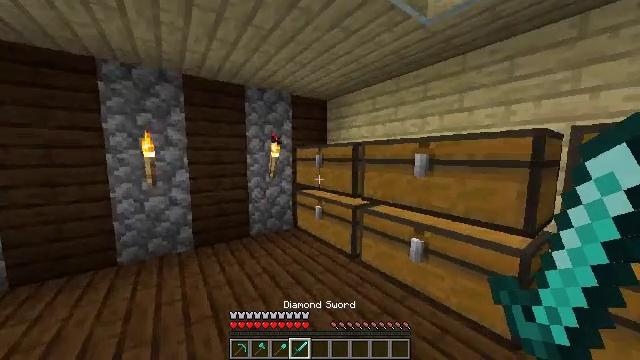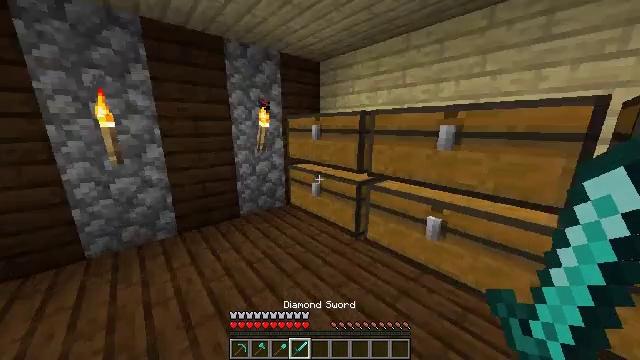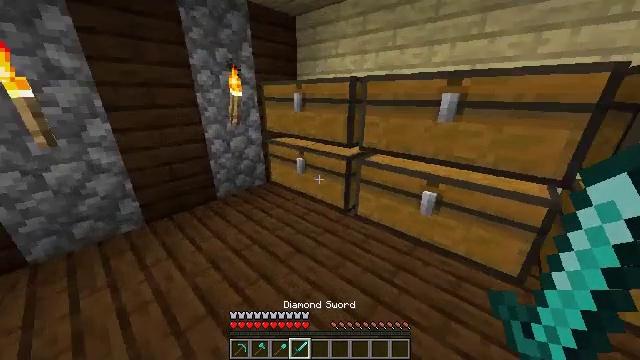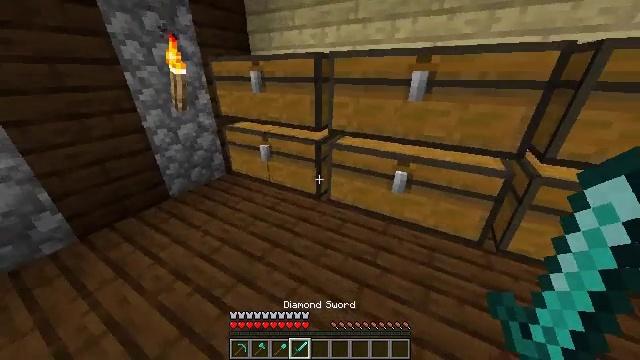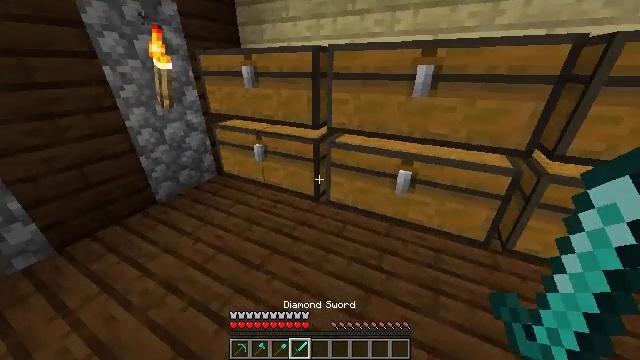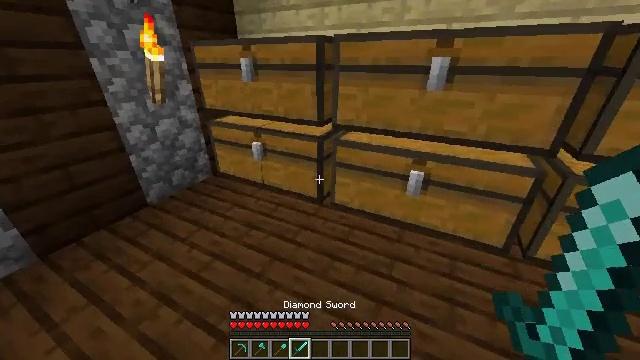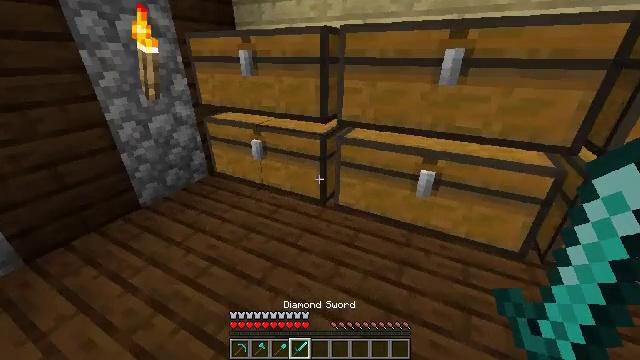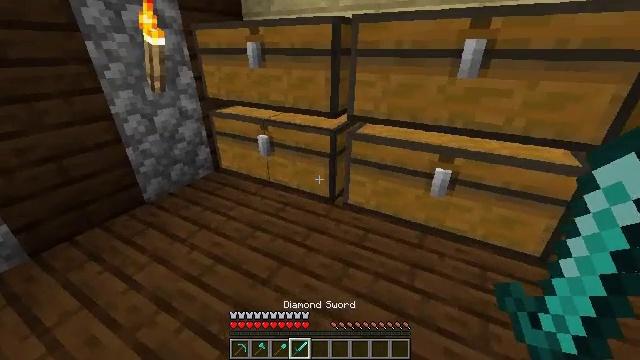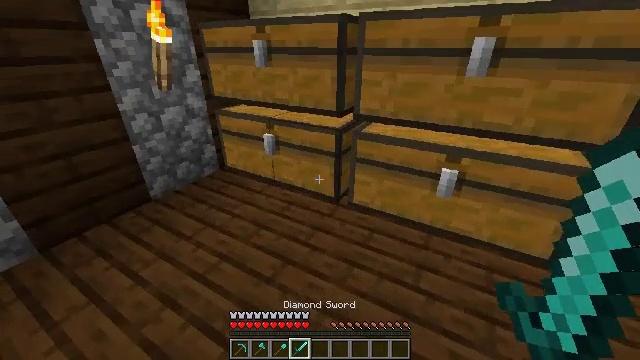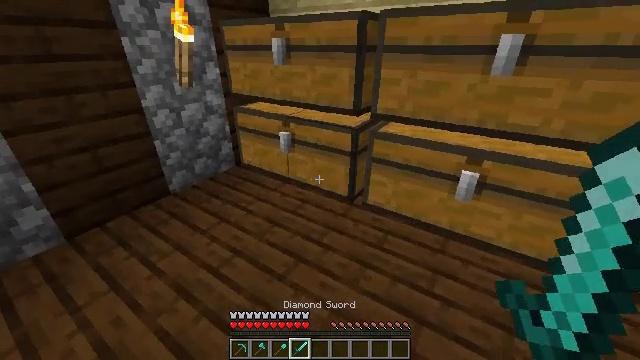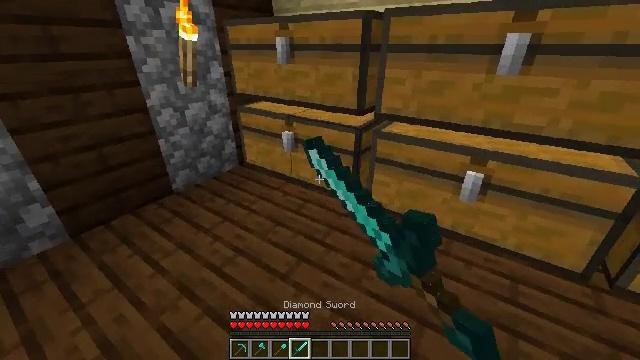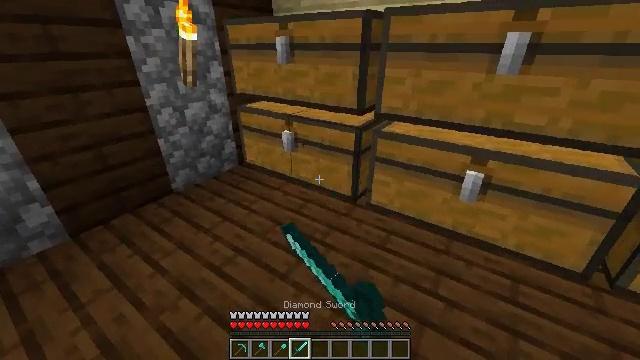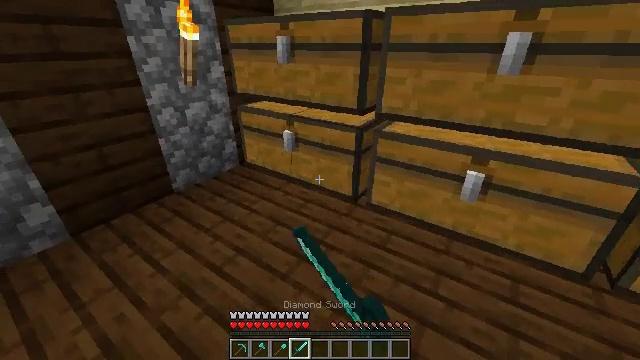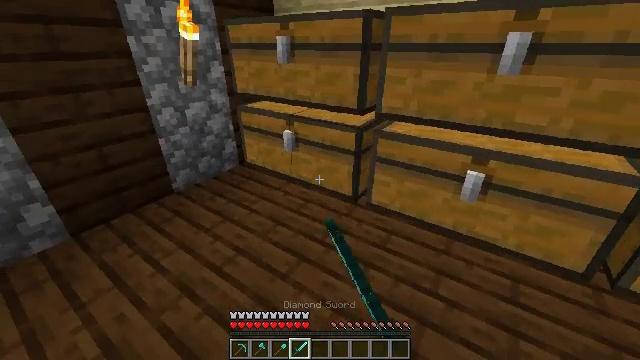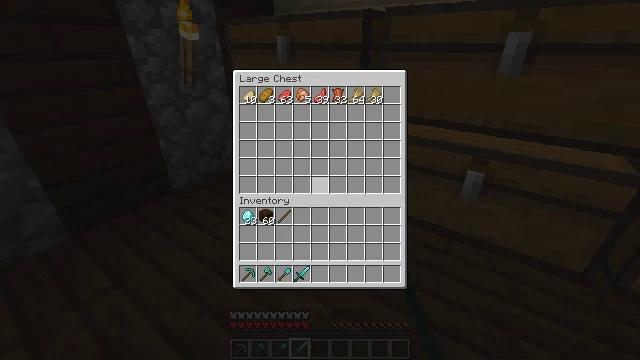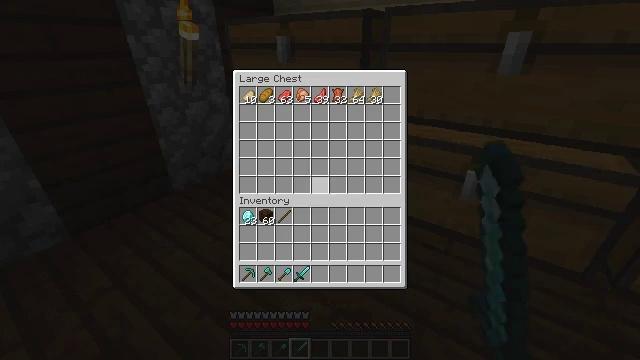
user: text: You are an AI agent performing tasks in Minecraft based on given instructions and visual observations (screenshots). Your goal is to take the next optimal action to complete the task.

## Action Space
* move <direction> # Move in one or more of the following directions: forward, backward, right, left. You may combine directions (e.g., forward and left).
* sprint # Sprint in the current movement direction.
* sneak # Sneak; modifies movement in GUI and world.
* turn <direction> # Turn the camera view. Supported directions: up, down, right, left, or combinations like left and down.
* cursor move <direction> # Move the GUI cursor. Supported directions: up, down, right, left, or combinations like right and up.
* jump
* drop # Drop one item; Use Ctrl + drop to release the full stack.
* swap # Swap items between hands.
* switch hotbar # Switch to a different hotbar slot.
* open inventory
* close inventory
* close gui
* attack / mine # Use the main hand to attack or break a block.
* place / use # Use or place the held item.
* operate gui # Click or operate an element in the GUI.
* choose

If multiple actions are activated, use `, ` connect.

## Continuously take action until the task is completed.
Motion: motion action
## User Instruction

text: Break the wall torch for relocation.
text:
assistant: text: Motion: move forward and move left, sprint, turn right and down
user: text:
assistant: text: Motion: move forward, sprint, turn right and down
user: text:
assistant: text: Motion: turn right and down
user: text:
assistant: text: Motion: turn right
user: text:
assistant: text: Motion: no_op
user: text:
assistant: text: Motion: no_op
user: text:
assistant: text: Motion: turn left
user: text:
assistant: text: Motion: turn left
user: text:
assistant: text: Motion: turn left, use / place
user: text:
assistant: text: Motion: use / place
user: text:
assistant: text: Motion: use / place
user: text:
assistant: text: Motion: no_op
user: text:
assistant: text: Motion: no_op
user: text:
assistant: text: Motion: no_op
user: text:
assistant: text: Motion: no_op
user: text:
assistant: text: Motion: no_op
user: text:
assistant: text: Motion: no_op
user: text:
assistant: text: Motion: no_op
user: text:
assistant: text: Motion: no_op
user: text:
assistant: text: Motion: no_op
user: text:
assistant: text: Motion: cursor move left and down
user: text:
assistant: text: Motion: cursor move left and down
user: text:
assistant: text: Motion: no_op
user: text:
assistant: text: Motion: no_op
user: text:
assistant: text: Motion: sneak
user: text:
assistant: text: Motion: sneak
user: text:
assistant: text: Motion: sneak
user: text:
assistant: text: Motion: sneak
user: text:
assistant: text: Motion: sneak
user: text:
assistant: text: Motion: sneak